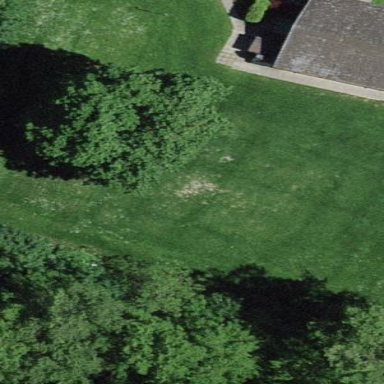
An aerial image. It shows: Dog park with hedge barrier.